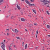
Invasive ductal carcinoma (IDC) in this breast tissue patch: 1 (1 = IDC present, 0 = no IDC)